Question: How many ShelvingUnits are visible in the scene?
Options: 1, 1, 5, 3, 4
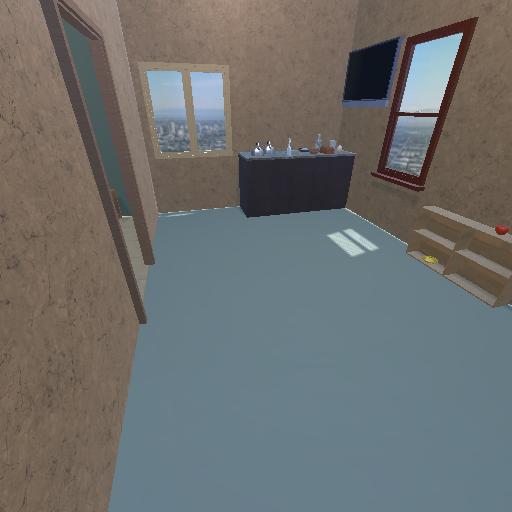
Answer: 1